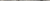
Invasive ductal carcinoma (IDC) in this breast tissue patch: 0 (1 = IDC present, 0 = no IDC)